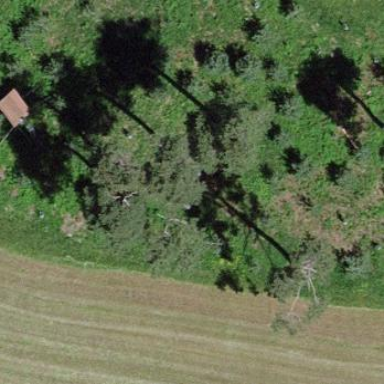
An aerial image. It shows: Forest area.